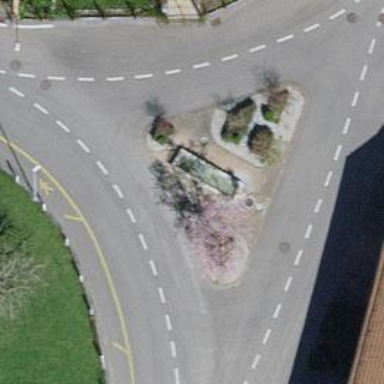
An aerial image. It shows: Fountain.